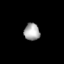
Tissue: lung
Cell type: Endothelial cells
Senescence score: 0.5596
Nuclear area (px): 263
Mean DAPI intensity: 168.779